Interaction volume radius: 5 \u00c5
Interaction volume height: 15 \u00c5
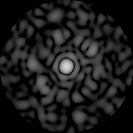
Disorder parameter: 0.7992